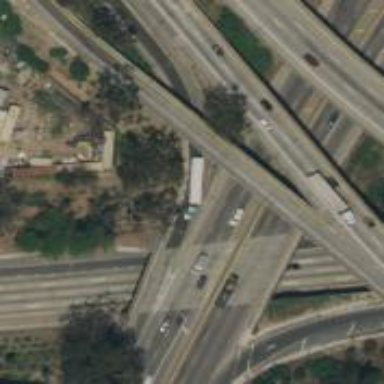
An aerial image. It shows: Motorway link.